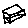
Label: square